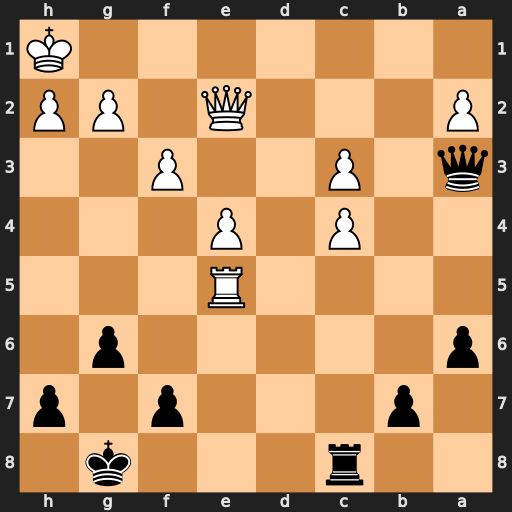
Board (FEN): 2r3k1/1p3p1p/p5p1/4R3/2P1P3/q1P2P2/P3Q1PP/7K
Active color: b
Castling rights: -
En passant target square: -
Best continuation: Qc1+ Qd1 Qxd1#